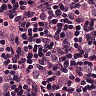
Metastatic tissue present: yes